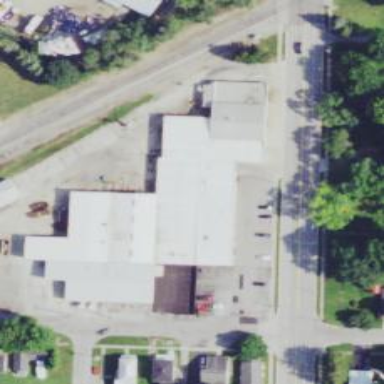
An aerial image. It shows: Industrial building with silver roof and tan exterior.